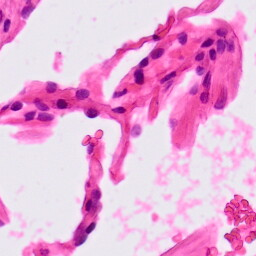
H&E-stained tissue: Lung